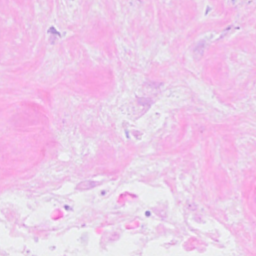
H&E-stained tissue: Breast